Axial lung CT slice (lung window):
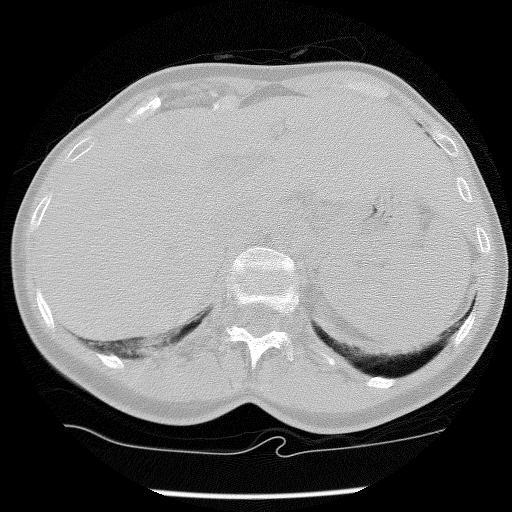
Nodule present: no